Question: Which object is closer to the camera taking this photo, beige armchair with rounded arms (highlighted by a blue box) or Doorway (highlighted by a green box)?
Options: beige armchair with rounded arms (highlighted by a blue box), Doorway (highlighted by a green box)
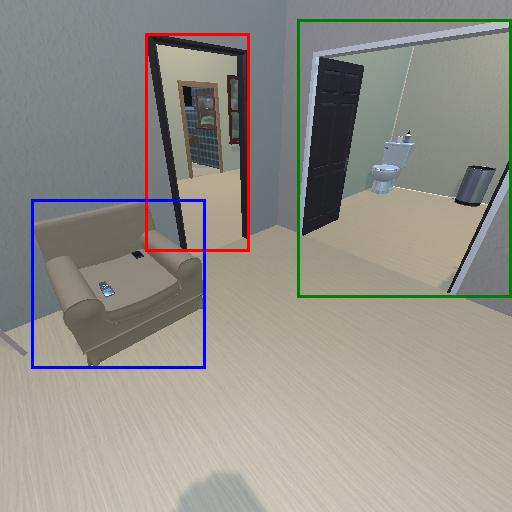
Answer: beige armchair with rounded arms (highlighted by a blue box)